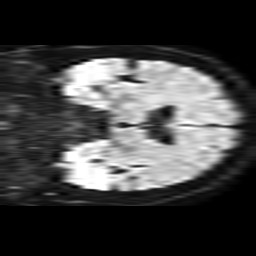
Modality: TRACE
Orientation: coronal
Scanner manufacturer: philips
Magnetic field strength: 1.5 T
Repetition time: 3.782 s
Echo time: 0.07078 s